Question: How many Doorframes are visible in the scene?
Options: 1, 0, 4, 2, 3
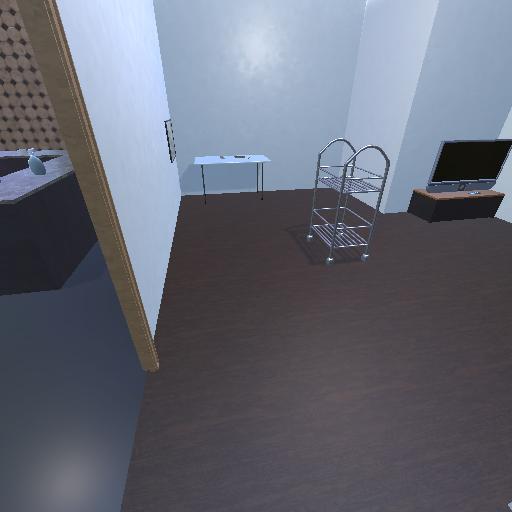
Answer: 1